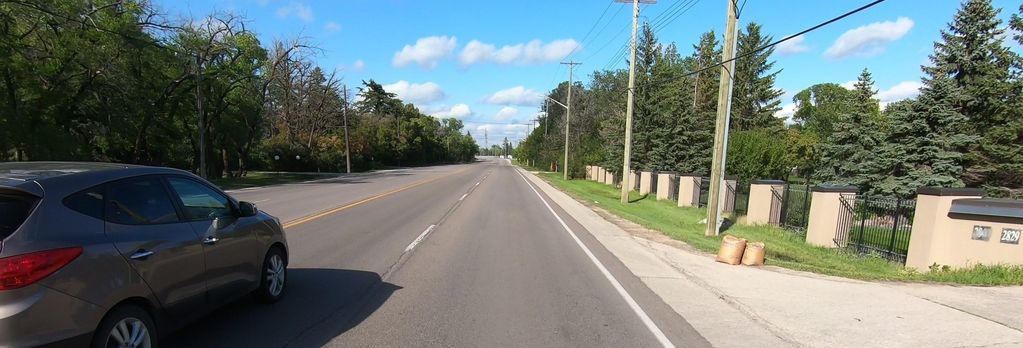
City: winnipeg